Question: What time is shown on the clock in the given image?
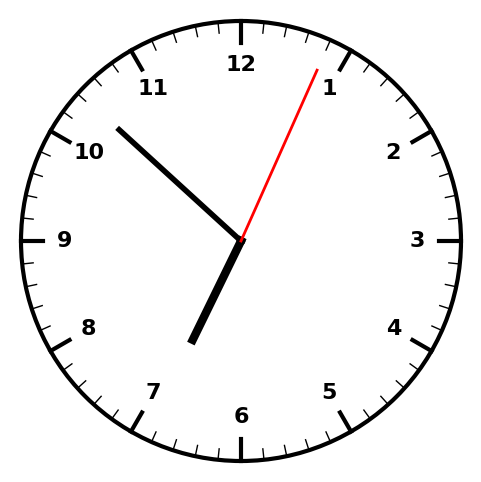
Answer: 06:52:04